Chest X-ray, PA view. Patient: 38 years old, sex F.
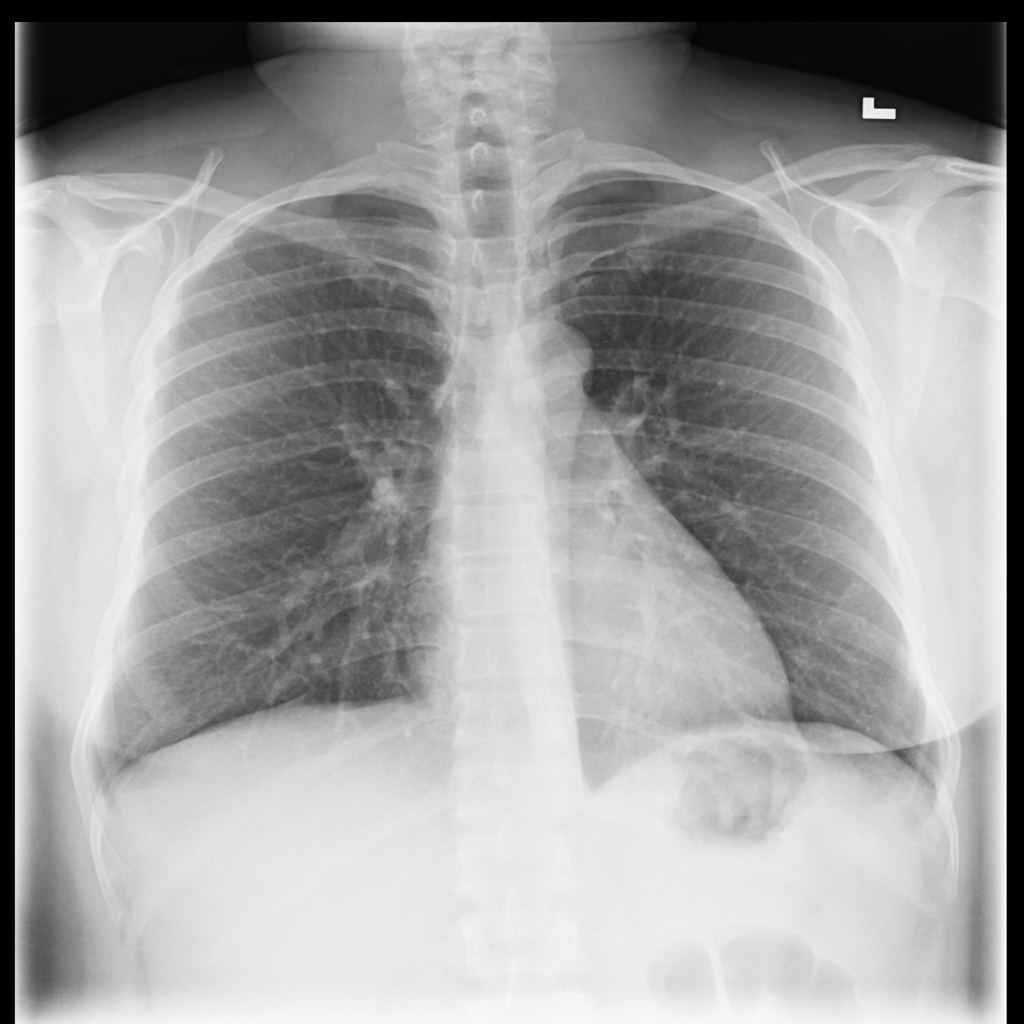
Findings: No Finding